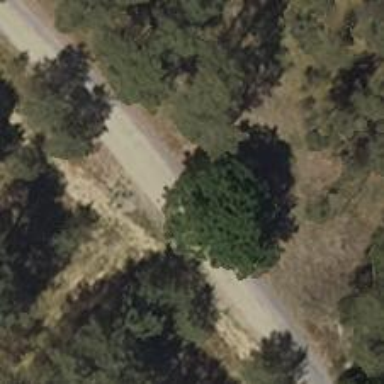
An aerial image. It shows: Unclassified road with gravel surface.